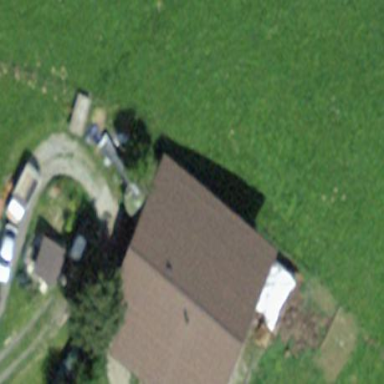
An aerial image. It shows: Farm building.